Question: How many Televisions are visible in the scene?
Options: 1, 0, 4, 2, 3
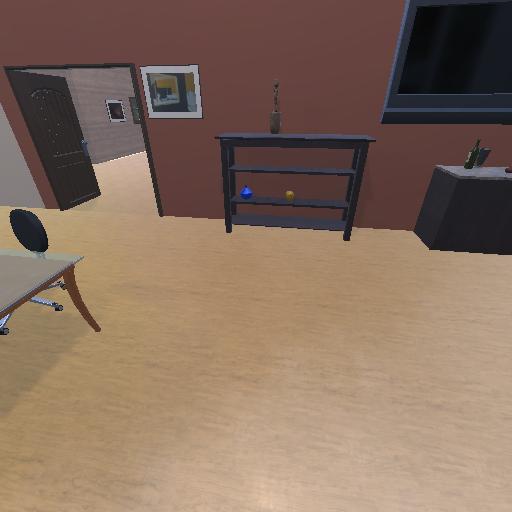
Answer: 1